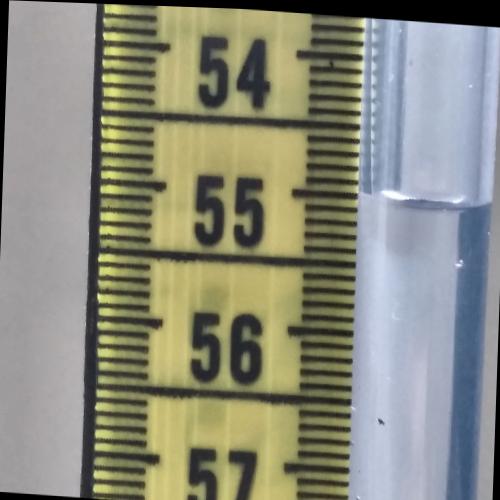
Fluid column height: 55.0 cm